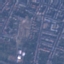
Land use / land cover class: Residential